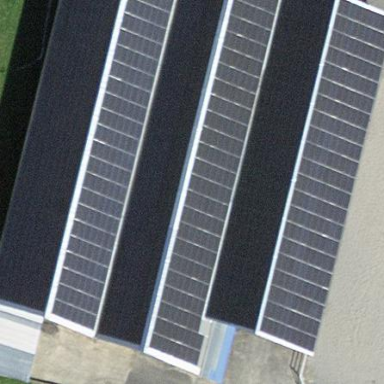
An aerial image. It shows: Building with solar photovoltaic panel as its power generator.